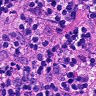
Metastatic tissue present: no